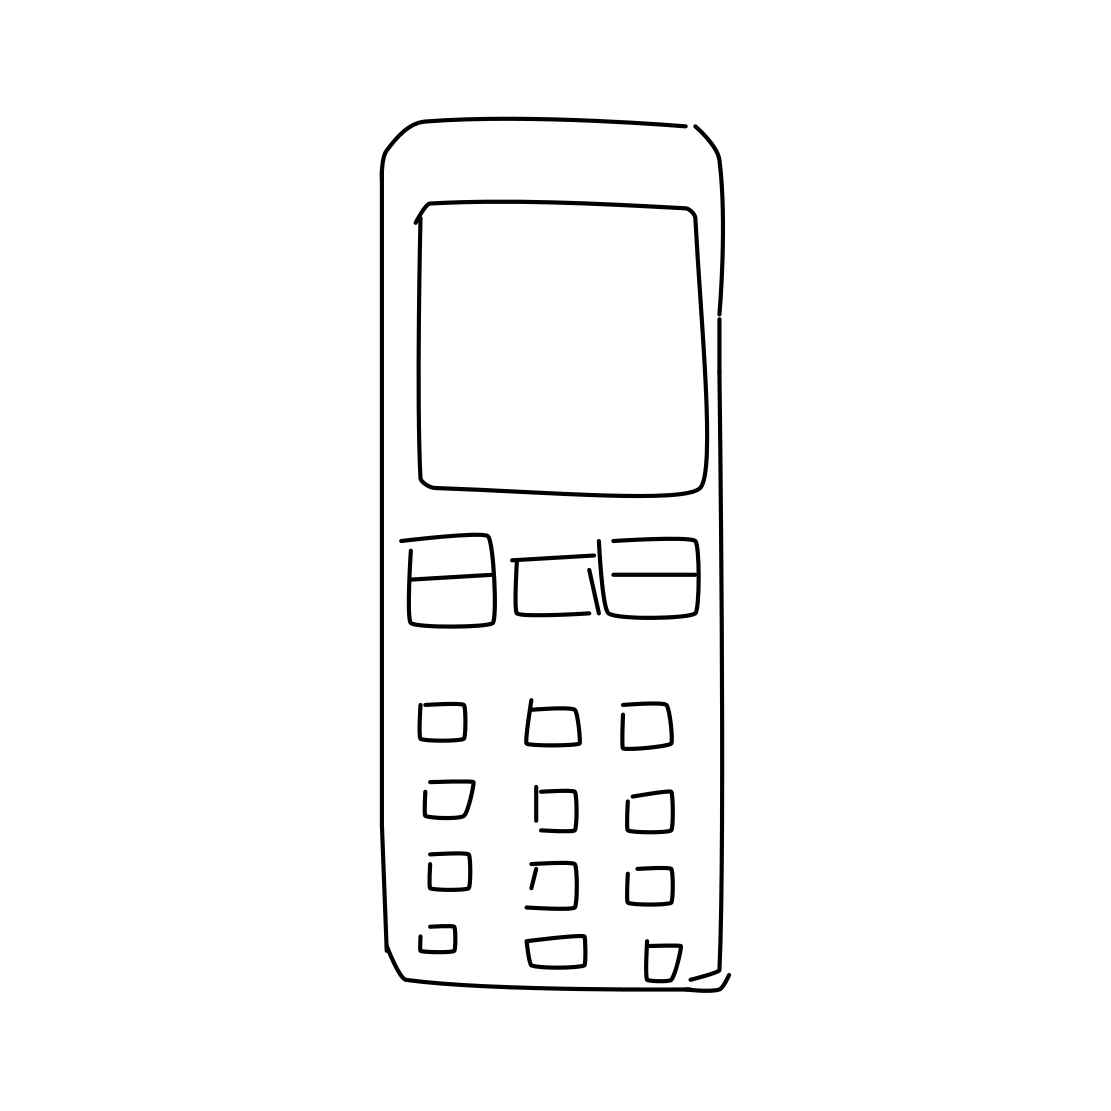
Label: cell phone